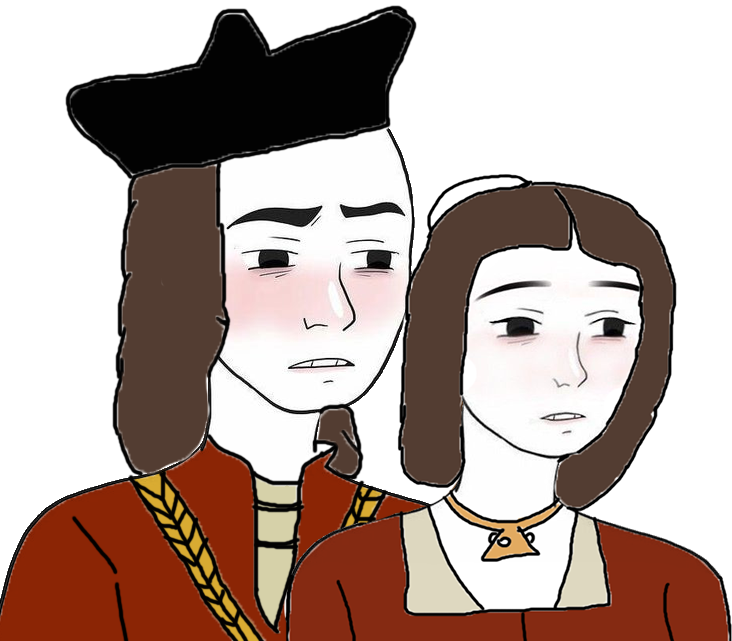
Label: 5_Twinkjak